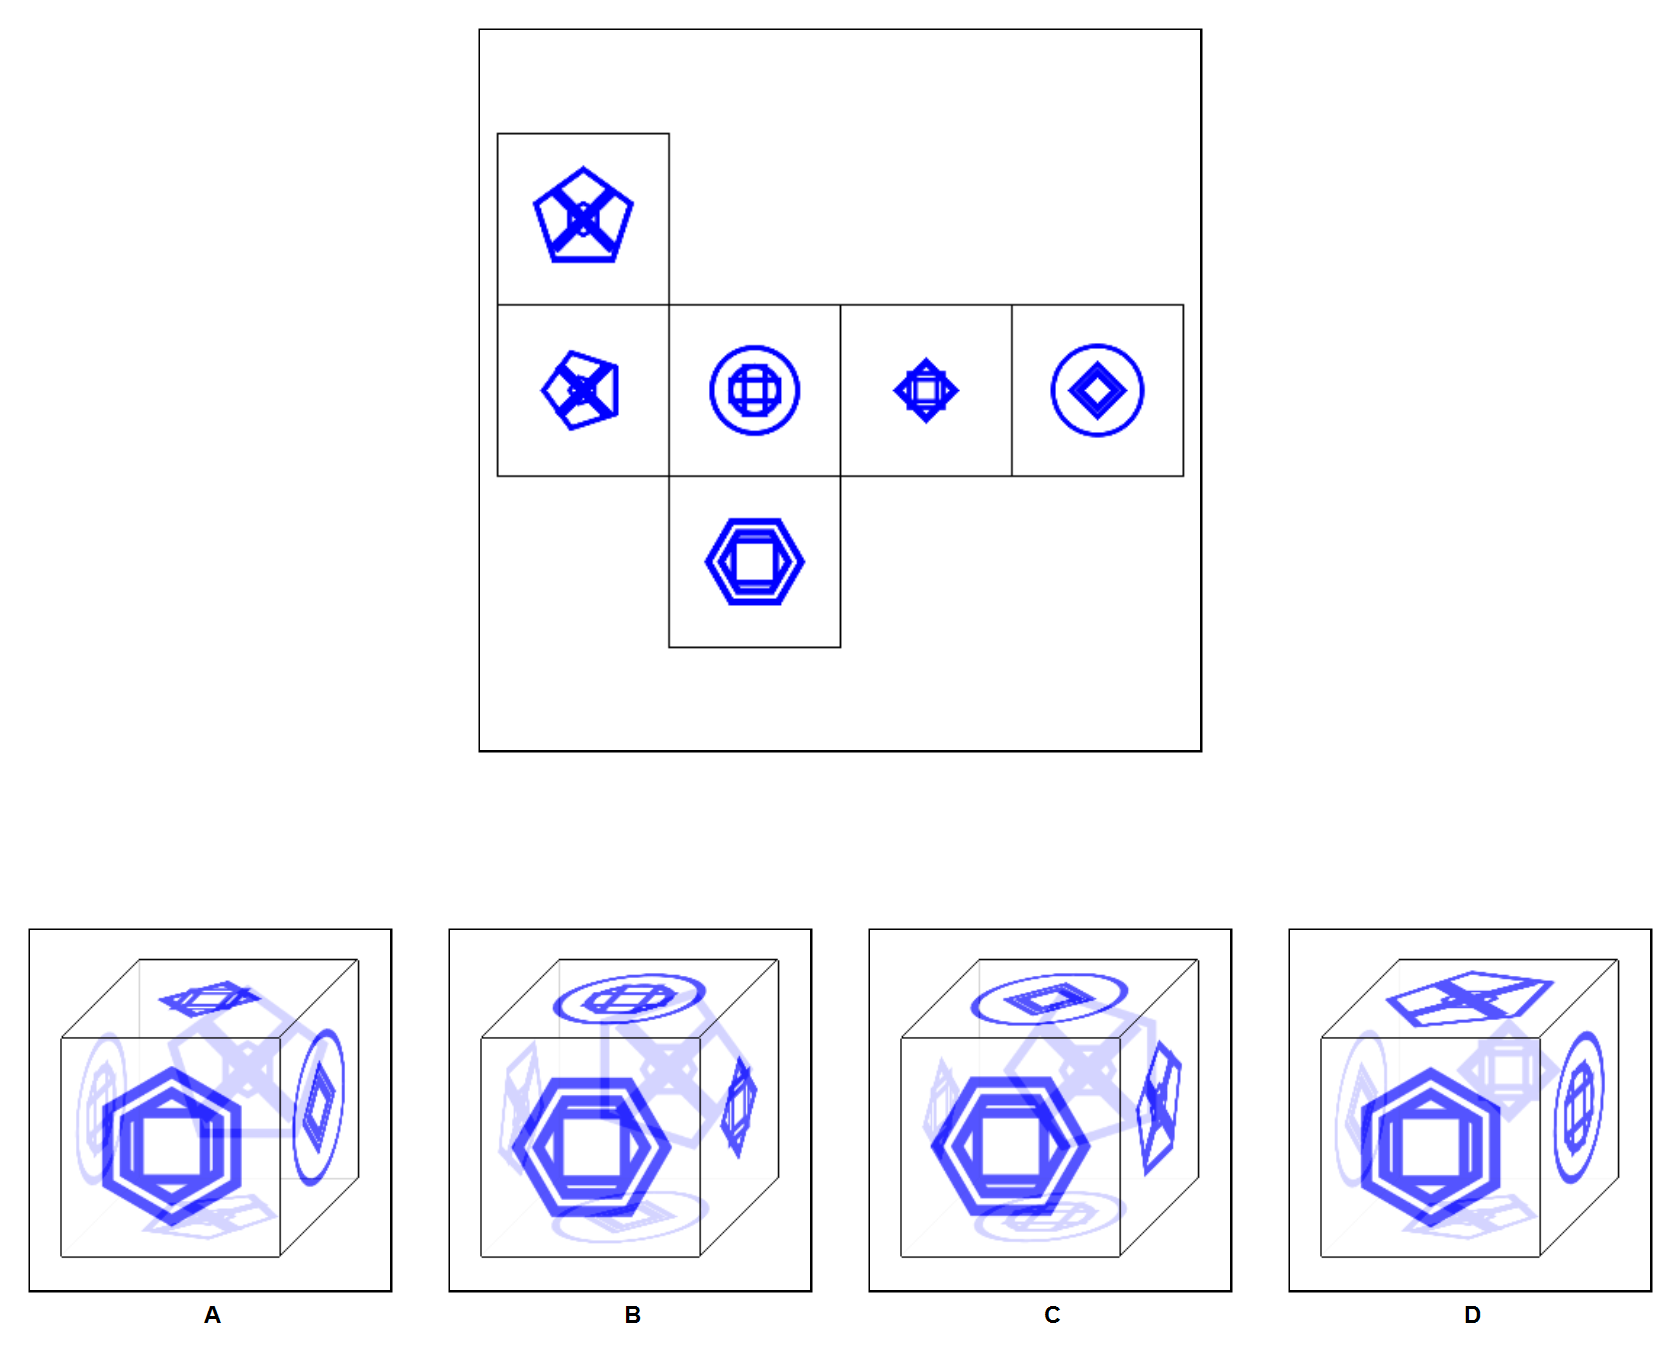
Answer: D